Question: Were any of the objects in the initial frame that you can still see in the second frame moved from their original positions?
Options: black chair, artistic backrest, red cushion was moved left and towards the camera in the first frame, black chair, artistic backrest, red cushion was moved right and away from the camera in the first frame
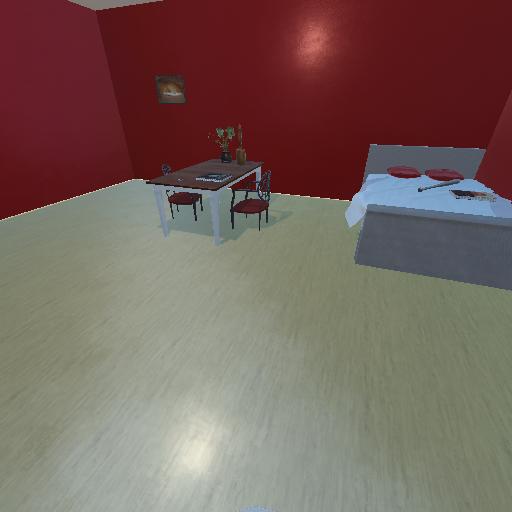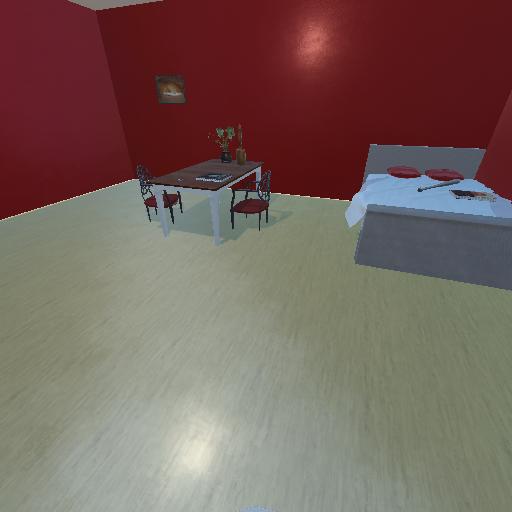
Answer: black chair, artistic backrest, red cushion was moved left and towards the camera in the first frame